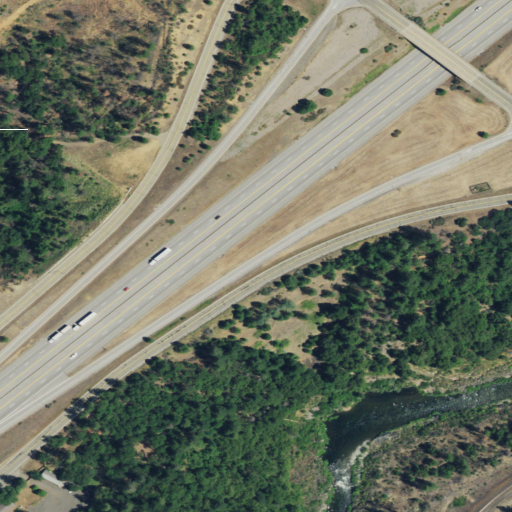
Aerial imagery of valley in California named Pollard Gulch containing evergreen forest, medium intensity development, low intensity development, shrub, open development, grassland, and high intensity development